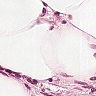
Metastatic tissue present: no